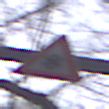
Verkehrszeichen: SchneeOderEisglaette
Umgebung: Outdoor, Nature
Tageszeit: MorningAfternoon
Wetter: Overcast
Licht: Natural
Jahreszeit: Autumn
Kontrast: LowContrast